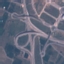
Label: Highway